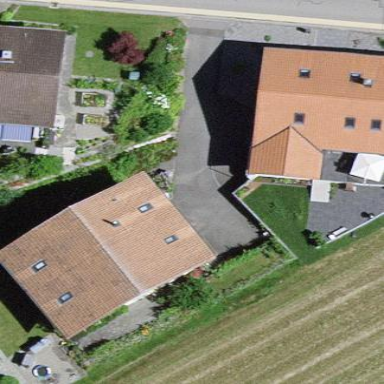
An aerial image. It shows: Residential building.